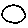
Label: circle